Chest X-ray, PA view. Patient: 51 years old, sex M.
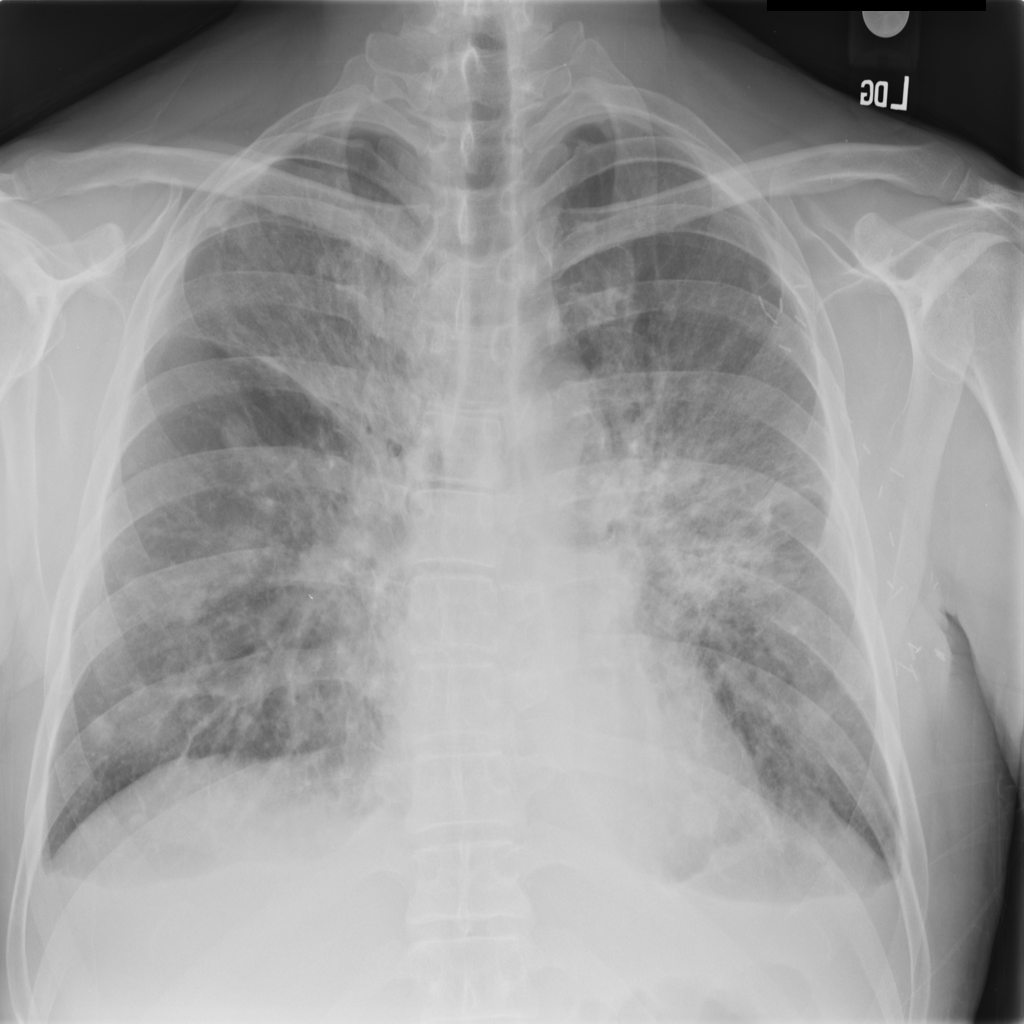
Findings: No Finding